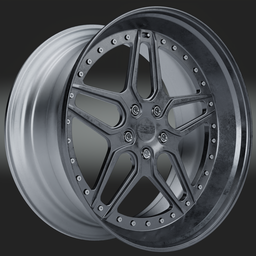
Label: mechanical